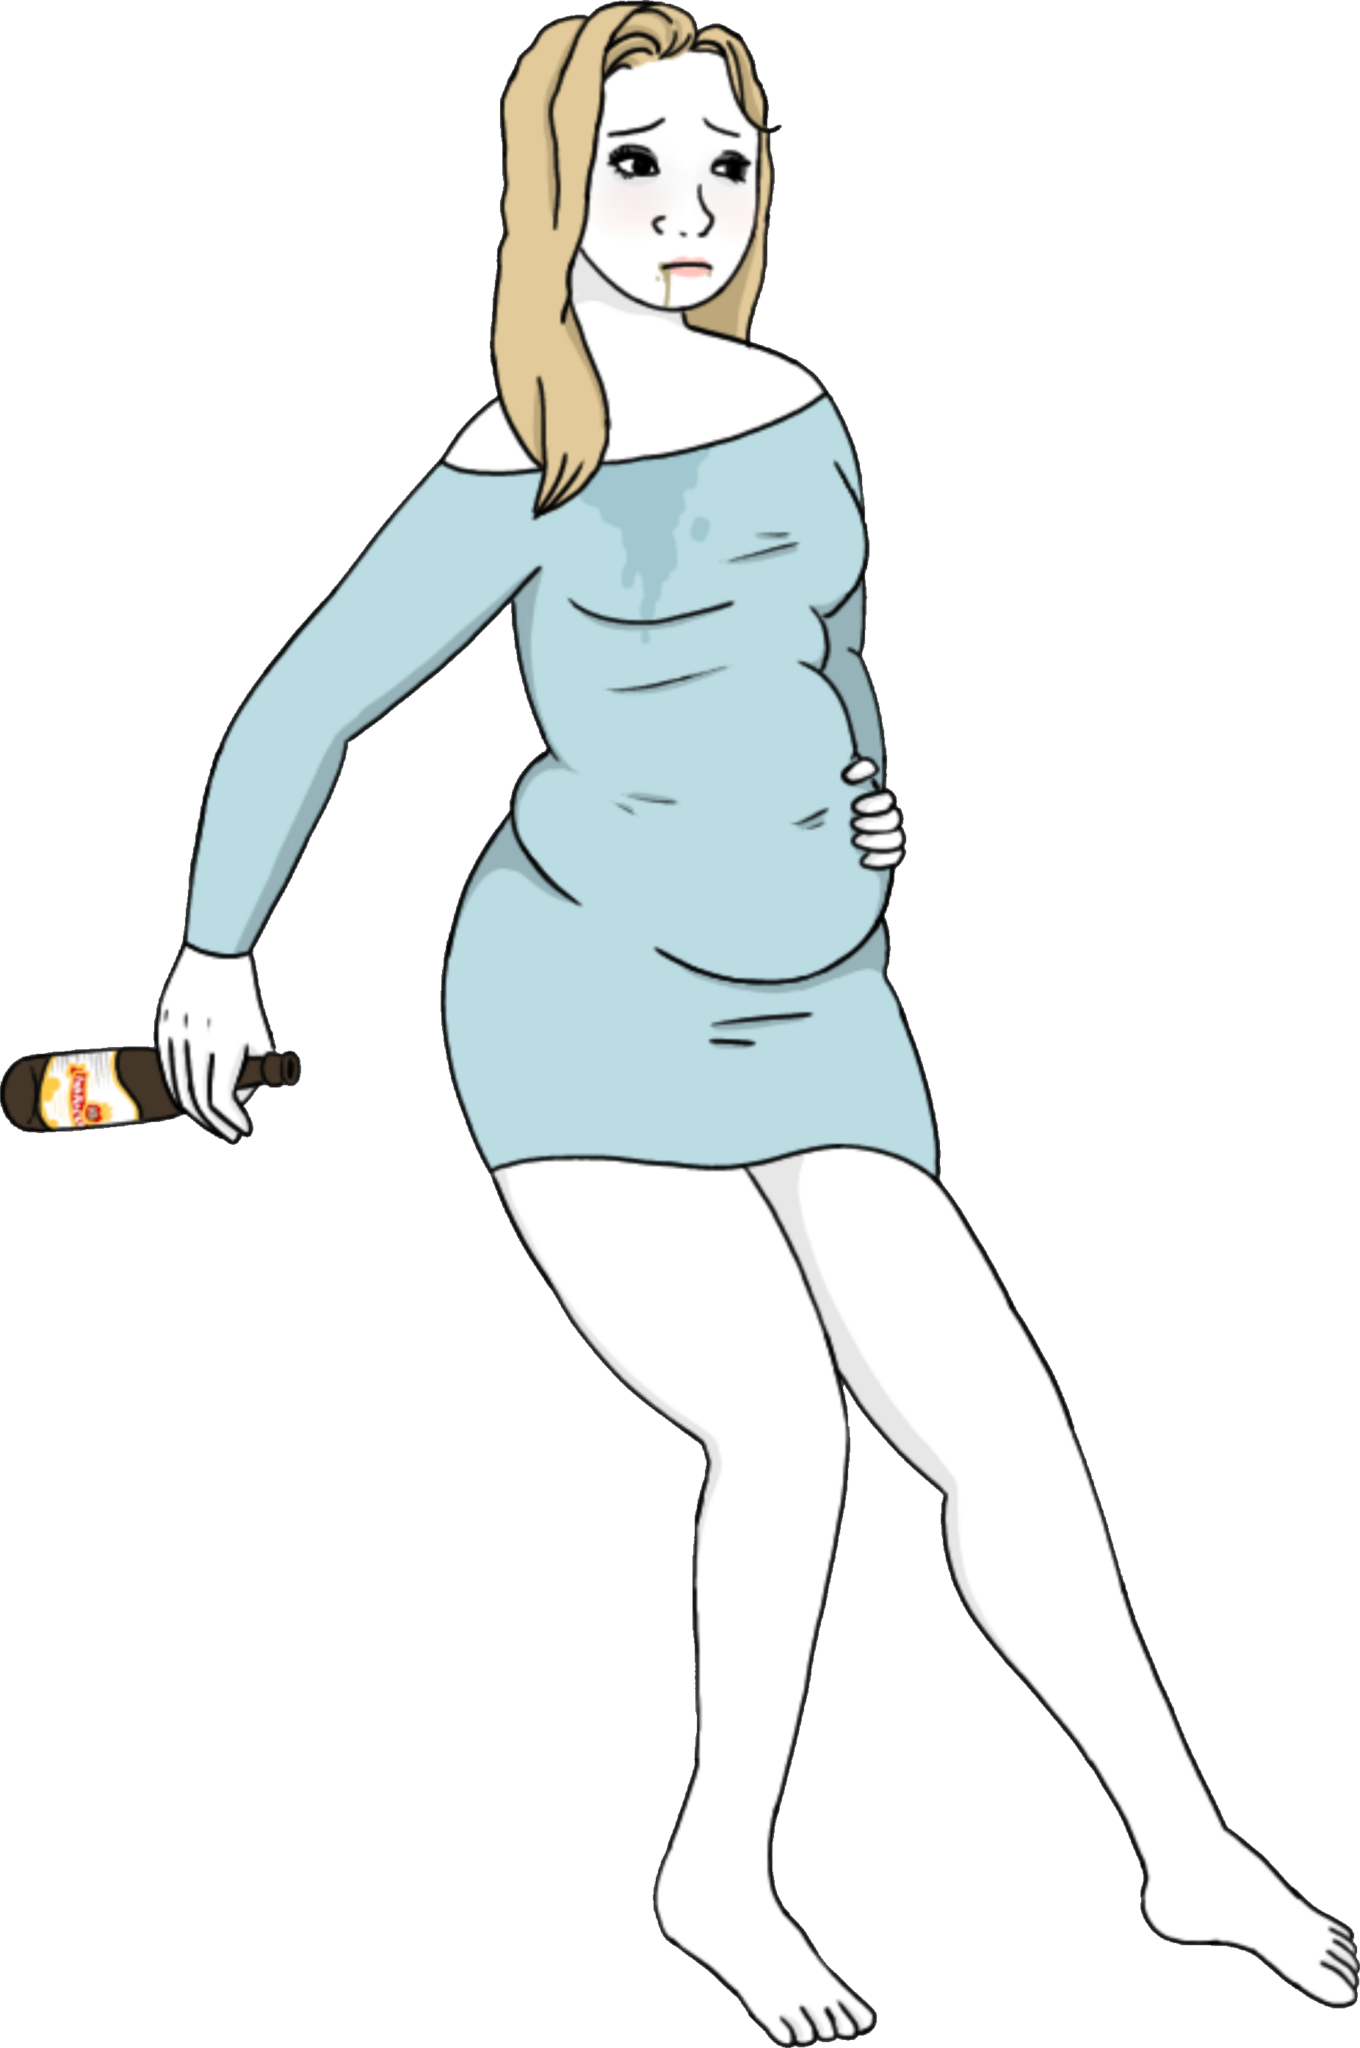
Label: 5_Trad_Wife